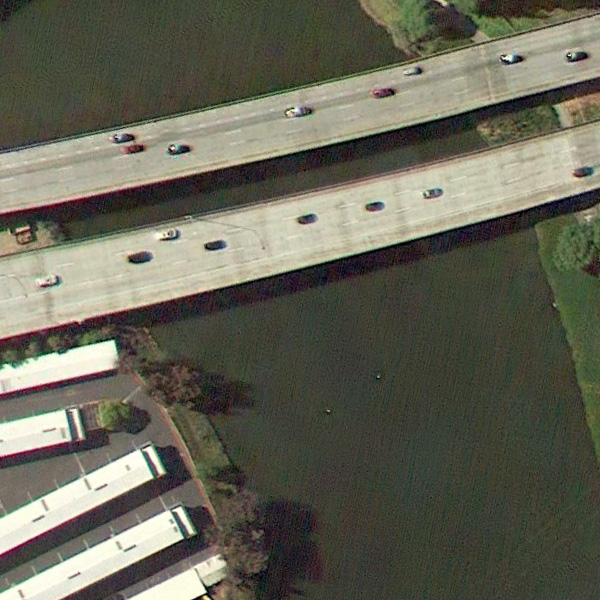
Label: Bridge